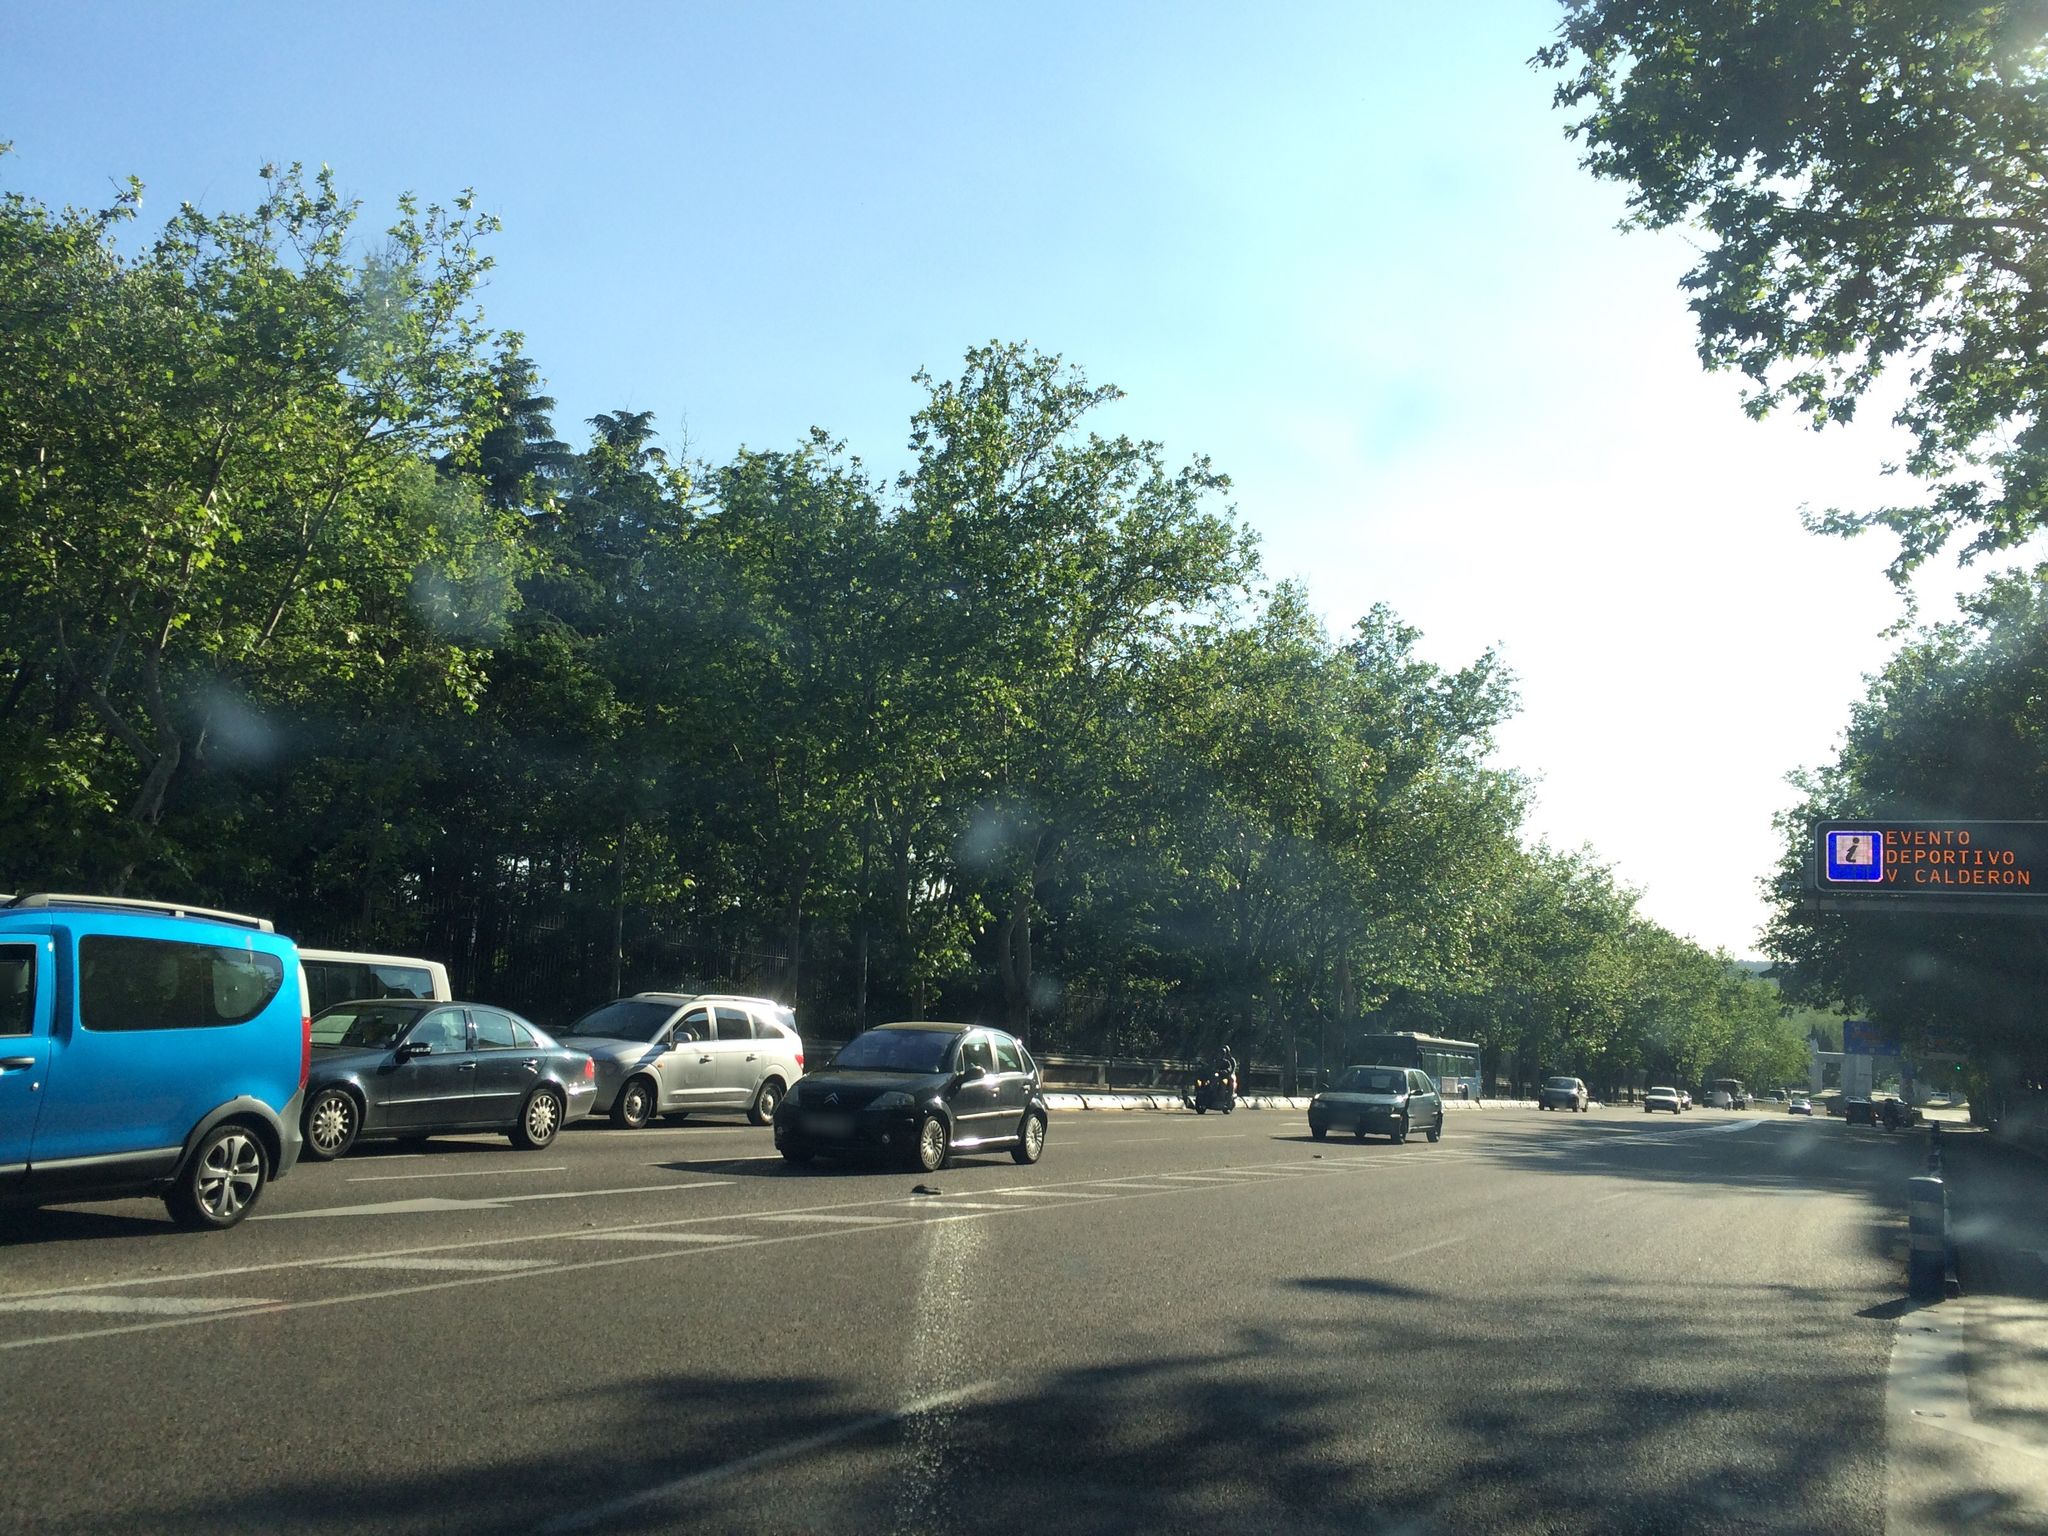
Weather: clear
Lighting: day
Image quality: good
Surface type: driving surface
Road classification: residential
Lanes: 2
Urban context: urban centre
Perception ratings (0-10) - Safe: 4.52, Lively: 7.78, Beautiful: 7.19, Boring: 0.7, Depressing: 2.2, Wealthy: 7.82